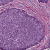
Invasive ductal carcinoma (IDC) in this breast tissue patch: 0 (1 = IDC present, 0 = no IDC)